Interaction volume radius: 10 \u00c5
Interaction volume height: 15 \u00c5
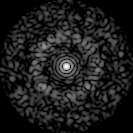
Disorder parameter: 0.8212